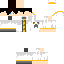
A male skeleton skin with dark skin, wearing brown long hair dressed in a black armor chest and black pants, featuring a closed mouth.